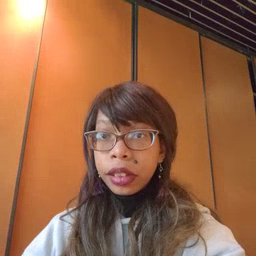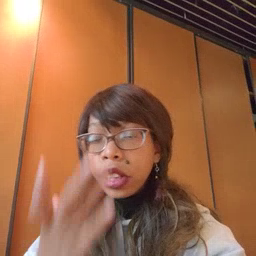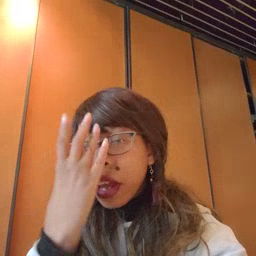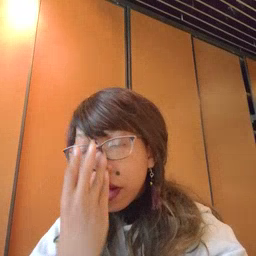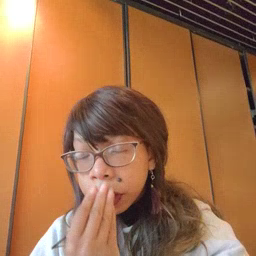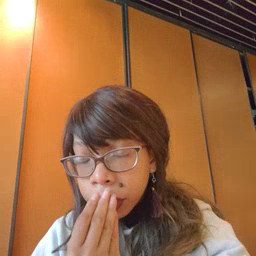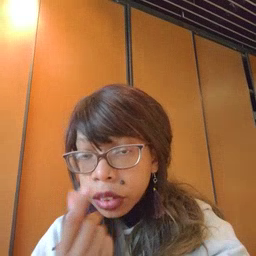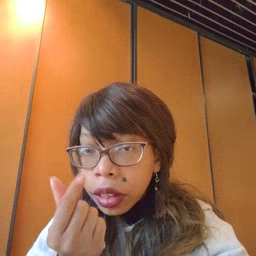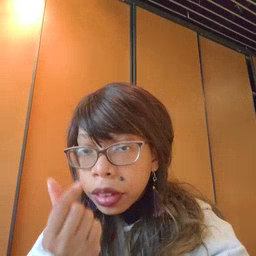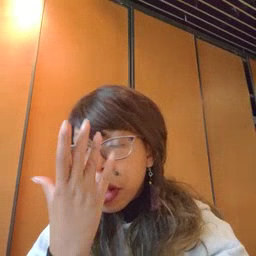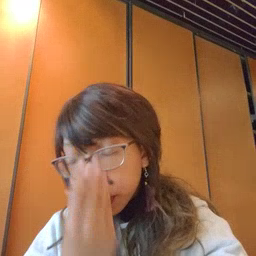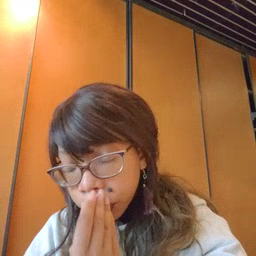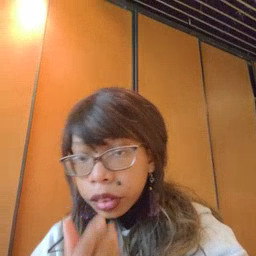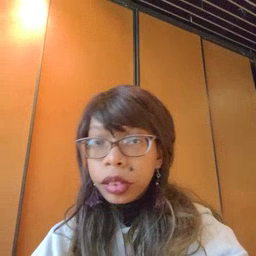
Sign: nap